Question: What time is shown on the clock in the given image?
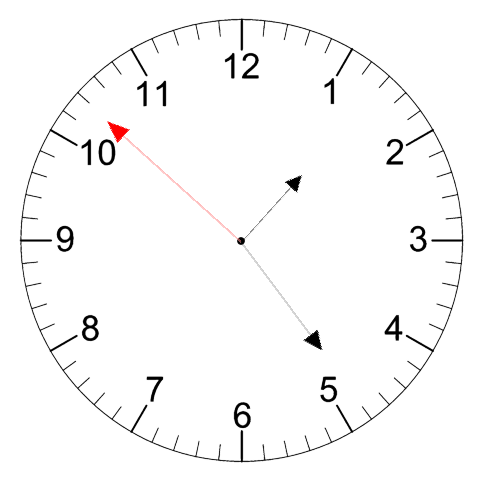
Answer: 01:23:52